Question: I am using select2. I've enabled users to select keywords that doesn't match. Just wondering when someone does type something that doesn't match, how do you style the dropdown item that's not matching to show a different style? I would like to gray it out or make it italic or something.
Heres an example, the 1st dropdown item doesn't match anything else in the dropdown:

I'm using Angular, but I'm happy for anyone with jQuery solutions to answer as well. I can appropriate it for Angular.
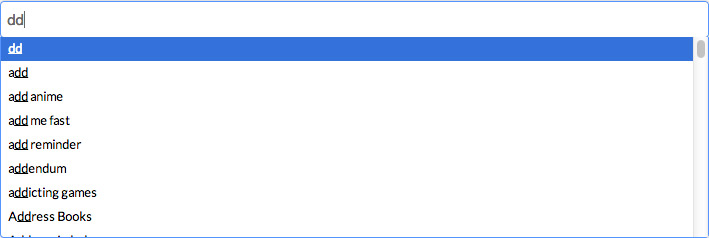
Answer: you will want to use the formatResult option, along with styling the result using the markMatch internal function of select2 to retain underline function (see <URL>
This is an example of code i did to style user input than did not match the queried list of tags. I also included the count of the number of times the tag was used
'''
...
formatResult: function(result, container, query, escapeMarkup) {
var markup=[];
window.Select2.util.markMatch(result.text, query.term, markup, escapeMarkup);
if (result.isNew) {
return markup.join("");
} else {
return '<span class="post-tag">'+markup.join("")+'</span><span class="item-multiplier">x&nbsp;'+result.count+'</span>';
}
},
...
'''
css for my above example
'''
<style>
.item-multiplier {
font-size: 90%;
font-weight: normal;
margin-right: 4px;
color: #999;
}
.post-tag, .post-text .post-tag, .wmd-preview a.post-tag {
padding: 3px 4px 3px 4px;
margin: 2px 2px 2px 0;
position: relative;
text-decoration: none;
font-size: 100%;
line-height: 1.4;
white-space: nowrap;
color: #333;
cursor: default;
border: 1px solid #aaaaaa;
border-radius: 3px;
-webkit-box-shadow: 0 0 2px #fff inset, 0 1px 0 rgba(0, 0, 0, 0.05);
box-shadow: 0 0 2px #fff inset, 0 1px 0 rgba(0, 0, 0, 0.05);
background-clip: padding-box;
-webkit-touch-callout: none;
-webkit-user-select: none;
-moz-user-select: none;
-ms-user-select: none;
user-select: none;
background-color: #e4e4e4;
filter: progid:DXImageTransform.Microsoft.gradient(startColorstr='#eeeeee', endColorstr='#f4f4f4', GradientType=0);
background-image: -webkit-gradient(linear, 0% 0%, 0% 100%, color-stop(20%, #f4f4f4), color-stop(50%, #f0f0f0), color-stop(52%, #e8e8e8), color-stop(100%, #eee));
background-image: -webkit-linear-gradient(top, #f4f4f4 20%, #f0f0f0 50%, #e8e8e8 52%, #eee 100%);
background-image: -moz-linear-gradient(top, #f4f4f4 20%, #f0f0f0 50%, #e8e8e8 52%, #eee 100%);
background-image: linear-gradient(to top, #f4f4f4 20%, #f0f0f0 50%, #e8e8e8 52%, #eee 100%);
}
.select2-results .select2-highlighted {
background: #fff0d9;
color: #000;
}
.select2-result-selectable .select2-match, .select2-result-unselectable .select2-match {
font-weight: bold;
}
</style>
'''